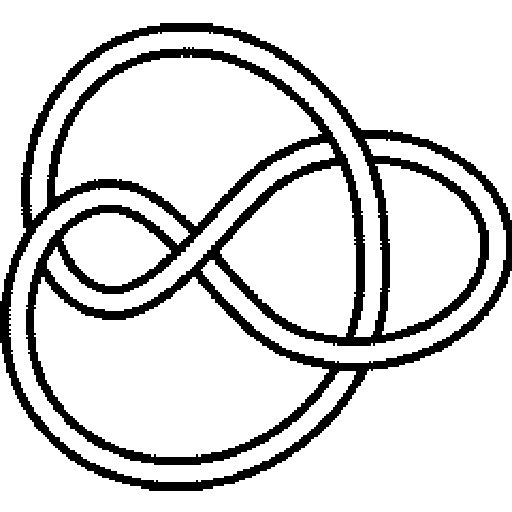
Crossing number: 4